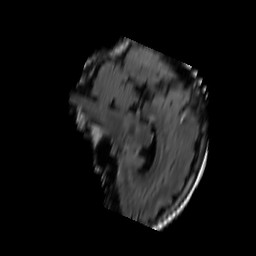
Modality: FLAIR
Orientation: sagittal
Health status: ill
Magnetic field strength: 3 T